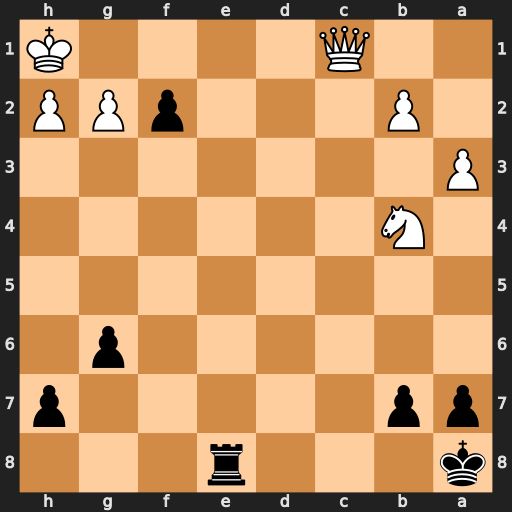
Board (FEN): k3r3/pp5p/6p1/8/1N6/P7/1P3pPP/2Q4K
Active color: b
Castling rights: -
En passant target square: -
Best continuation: Re1+ Qxe1 fxe1=Q#